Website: lowes
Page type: payment
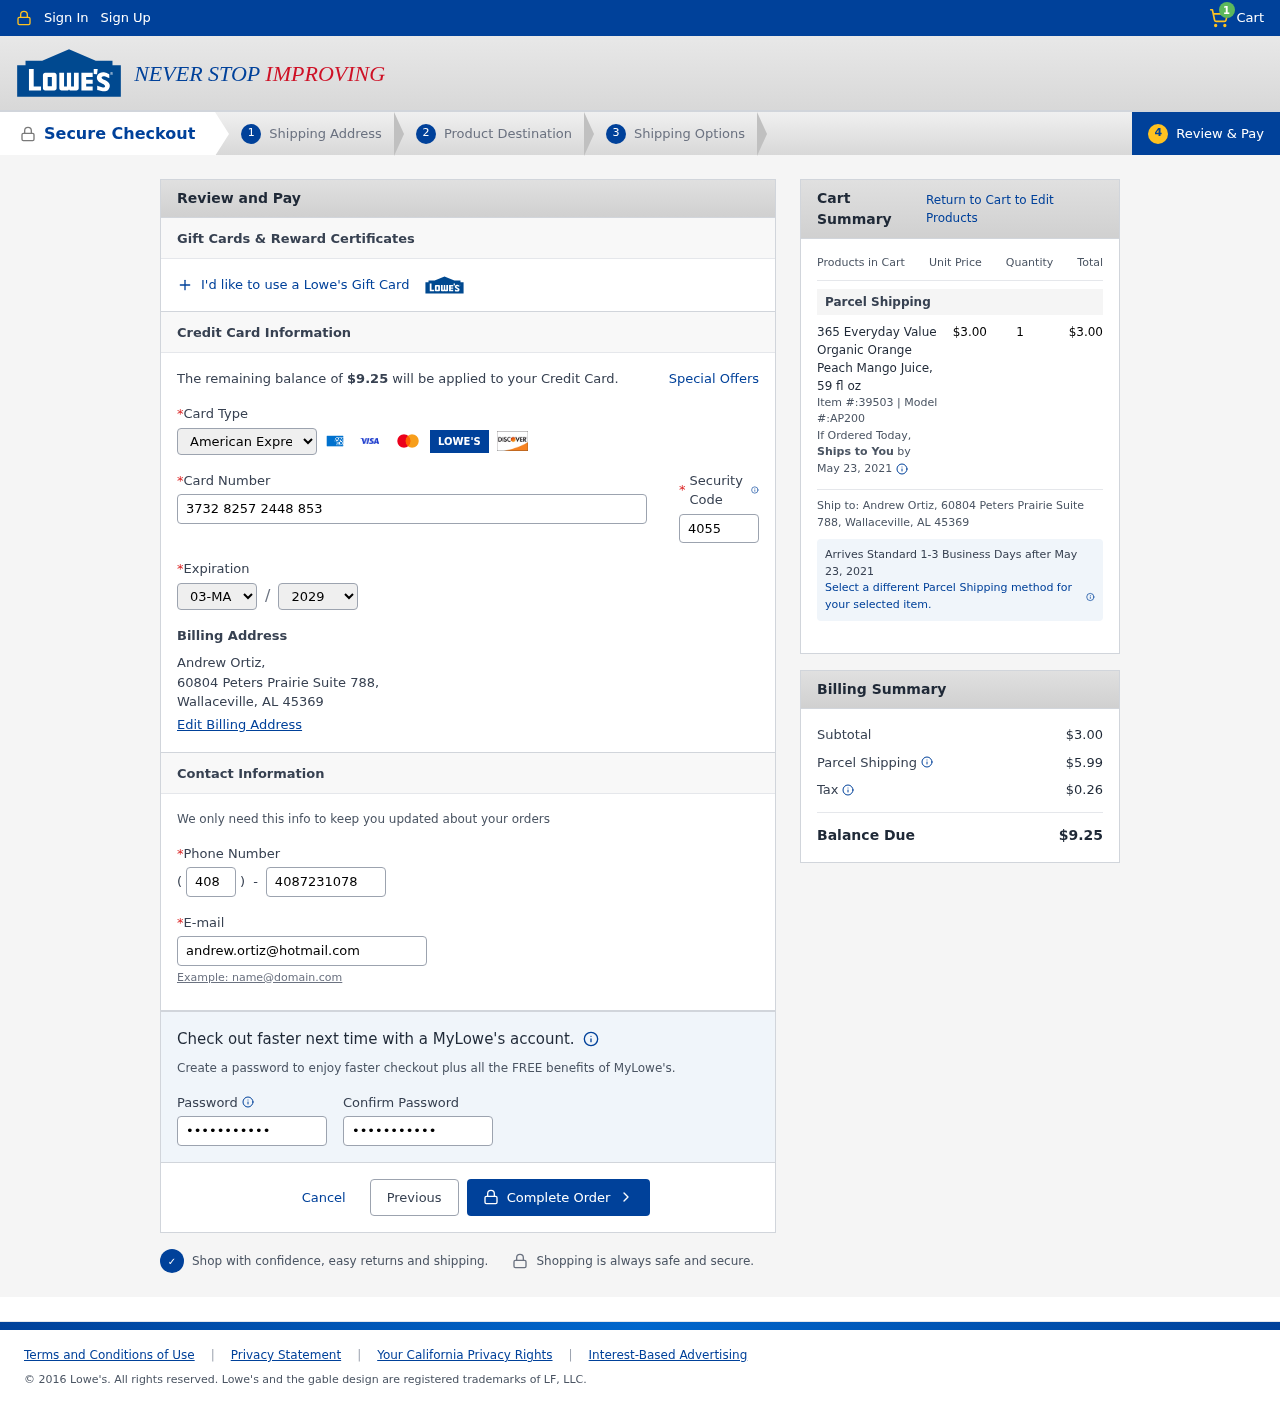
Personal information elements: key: PII_CARD_CVV
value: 4055
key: PII_CARD_EXPIRY_MONTH
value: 03
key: PII_CARD_EXPIRY_YEAR
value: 29
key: PII_CARD_NUMBER
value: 3732 8257 2448 853
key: PII_CARD_TYPE
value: American Express
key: PII_CITY_STATE_ZIP
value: Wallaceville, AL 45369
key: PII_EMAIL
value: andrew.ortiz@hotmail.com
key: PII_FULLNAME
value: Andrew Ortiz,
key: PII_PHONE
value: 4087231078
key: PII_PHONE_AREA
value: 408
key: PII_STREET
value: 60804 Peters Prairie Suite 788,
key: PII_FULLNAME2
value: Andrew Ortiz
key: PII_STREET2
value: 60804 Peters Prairie Suite 788
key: PII_CITY_STATE_ZIP2
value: Wallaceville, AL 45369
Product elements: key: PRODUCT1_NAME
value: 365 Everyday Value Organic Orange Peach Mango Juice, 59 fl oz
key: PRODUCT1_PRICE
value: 3
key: PRODUCT1_QUANTITY
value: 1
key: PRODUCT1_ITEM
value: Item #:39503
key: PRODUCT1_MODEL
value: Model #:AP200
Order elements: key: ORDER_NUM_ITEMS
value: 1
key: ORDER_TOTAL
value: $9.25
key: ORDER_SHIPPING_DATE
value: May 23, 2021
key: ORDER_SUBTOTAL
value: $3.00
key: ORDER_SHIPPING_DATE2
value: May 23, 2021
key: ORDER_SHIPPING_COST
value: $5.99
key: ORDER_TAX
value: $0.26